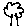
Label: tree